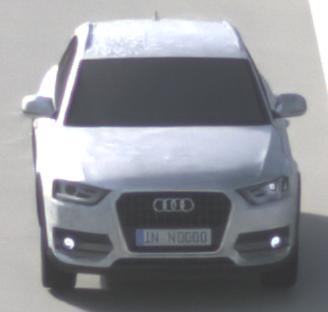
Make: Audi
Model: Q3 1.4 TFSI
Detailed model: Q3 (8U)
Model produced from: 2013/07
Model produced until: 2014/10
Doors: 5
Color: white
Road condition: dry road
Daytime: morning or afternoon
Contrast: low contrast